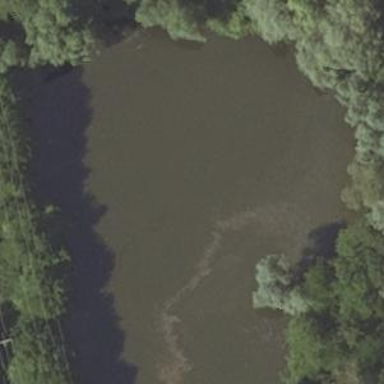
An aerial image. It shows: Serene pond surrounded by nature.